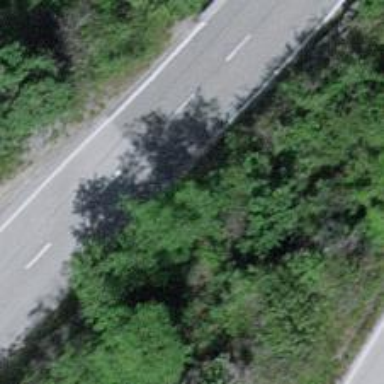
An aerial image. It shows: Bus stop along the road.